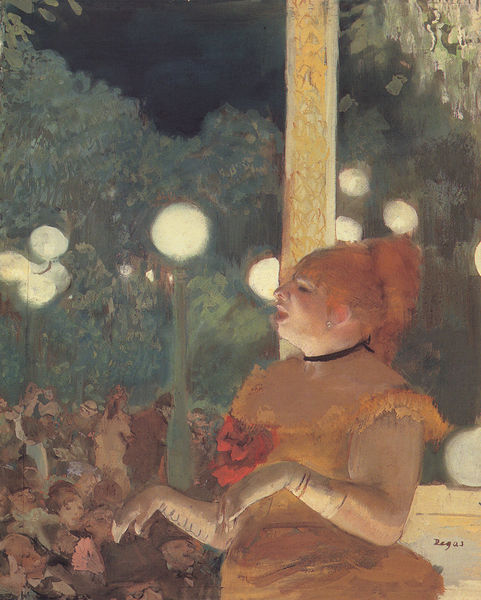
Titel: La chanson du chien
Künstler: Edgar Degas
Institution: Sammlung nicht angegeben
Schlagwörter: baum, blau, blätter, dunkel, gemälde, gruppe, himmel, laub, schatten, weiß, wolken, bäume, frauen, gelb, grün, impressionismus, menschen, ocker, abend, ausschnitt, blume, blumen, braun, degas, edgar degas, fenster, frankreich, frau, frisur, geste, haar, handschuh, handschuhe, hell, hintergrund, hut, hüte, kleid, lampe, lampen, laterne, laternen, licht, lichter, männer, nacht, ohrring, orange, paris, pfeiler, profil, schwarz, säule, vordergrund, blüte, dame, park, rose, rot, ball, beige, fest, gesellschaft, leute, party, tanz, feier, samt, stehen, hände, portrait, porträt, signatur, öl, einsam, haare, pose, blatt, bühne, gesang, musik, oper, publikum, sängerin, tanzen, theater, dekoltee, wald, rund, garten, balkon, terrasse, sommer, düster, halsband, zuschauer, kette, allee, hecke, herbst, auftritt, edgar, stämme, dick, zopf, balken, oberarm, leuchten, abendkleid, pfosten, dirne, rothaarig, veranda, draußen, kugel, soiree, weß, singen, einfarbig, schloß, dekollté, wipfel, stulpen, zuhörer, veranstaltung, dekolte, hören, lampion, nach, blaus, ffröhlich, same, dekolete, hanschuhe, latarenen